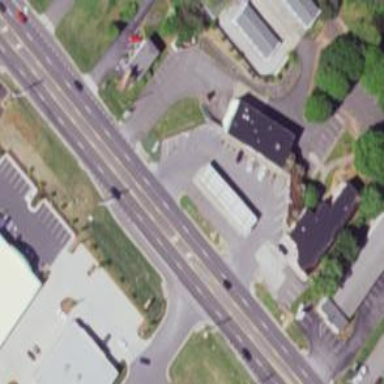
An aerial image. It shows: Convenience shop.